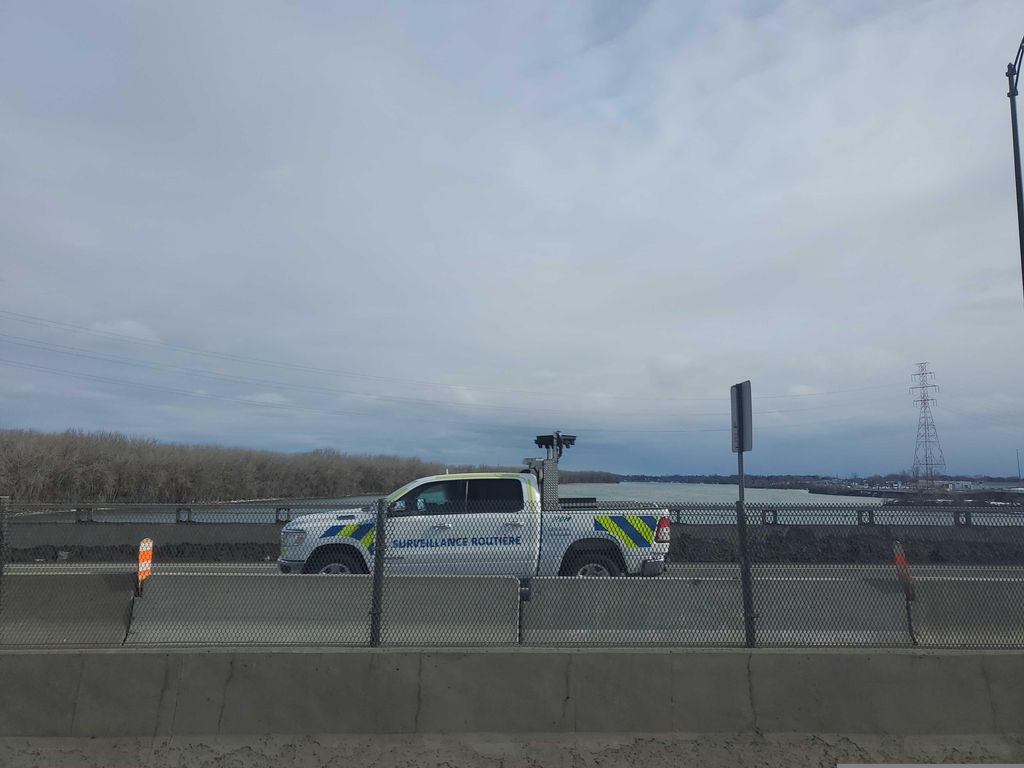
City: montreal